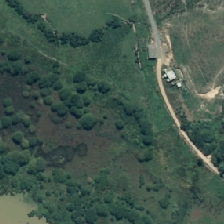
Land cover: herbaceous_freshwater_vege